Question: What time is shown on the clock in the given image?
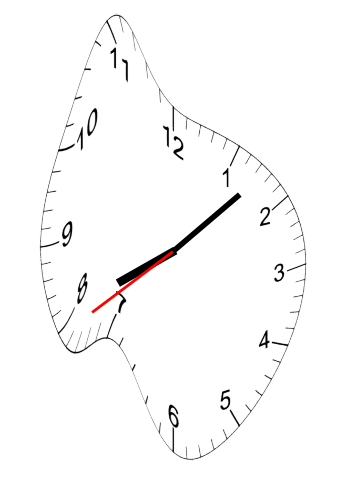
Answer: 08:07:39